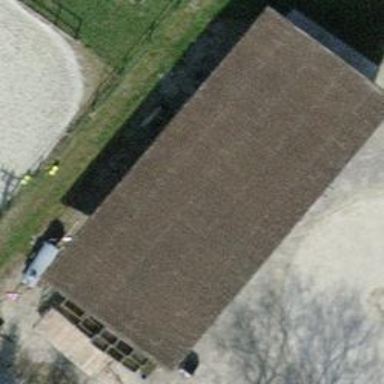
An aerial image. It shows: Rural barn.